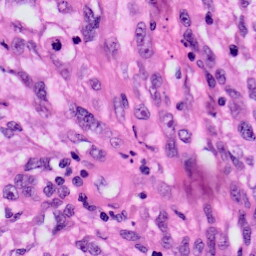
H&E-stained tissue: Skin